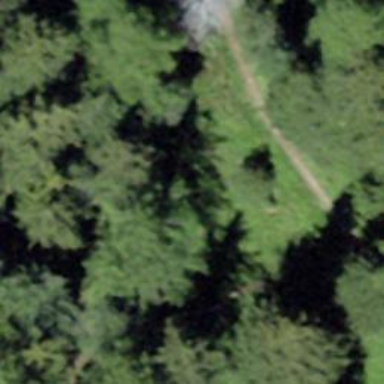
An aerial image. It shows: Path on the ground.